Question: I'm developing a Chrome extension, and I've noticed that Chrome started to do weird things to my notifications.

I am talking about the huge whitespace thing (notification height should end at the blue bar).
It wasn't like that some time ago, it started to happen somewhere with the new Chrome releases.
Anyways, what could be the cause of this?
Source code of extension is at <URL>
The most interesting parts would be:
<URL>
'''
$('#title').html(decodeURIComponent($.url().param('title')));
$('#message').html(decodeURIComponent($.url().param('message')));
$('#avatar').attr('src', $.url().param('avatar'));
$('#color').addClass("color_" + $.url().param('color'));
'''
<URL>
'''
<div id="content">
<img id="avatar" width="32" height="32" src="img/icon.png" />
<span id="title">Title</span><br />
<span id="message">Message</span>
</div>
'''
<URL>
'''
var notification = webkitNotifications.createHTMLNotification('notification.html?title=' + title + '&message=' + message + '&avatar=' + avatar + '&color=' + color);
notification.show();
'''
I'm using jQuery URL Parser from here: <URL>
The code is kinda complicated, so I won't paste all of it here; wondering if anyone else had same problem with huge notifications.
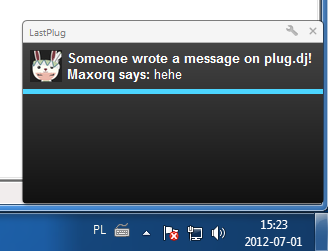
Answer: Im not sure if this will work in your case... but whenever I have had a bug with large empty spaces in chrome, adding '<!doctype html>' tags instead of just '<html>' fixed the problem. Not sure why, but it did. Hope this helps:)